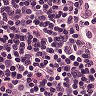
Metastatic tissue present: no